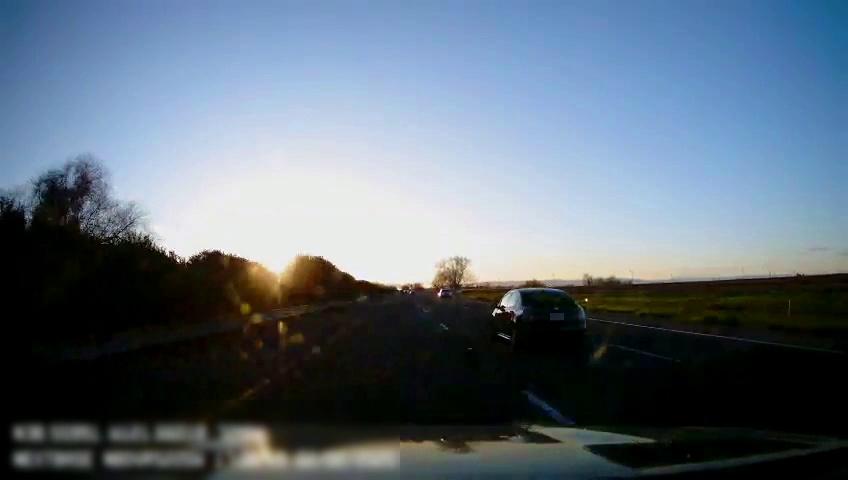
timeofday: Day
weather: Sunny
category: Drivable Space
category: Vehicles | Car
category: Vehicles | SUV
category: Lanes | Alternate Lane
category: Lanes | Current Lane
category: Lanes | Current Lane
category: Lanes | Alternate Lane